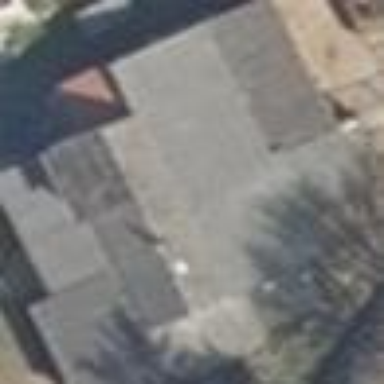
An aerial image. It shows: Shed building.